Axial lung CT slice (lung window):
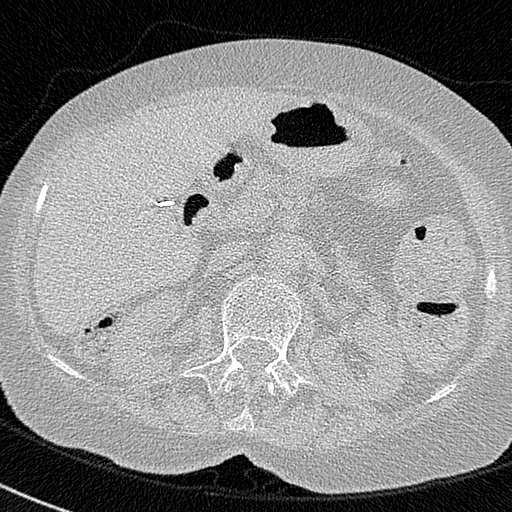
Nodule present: no